Field crop: maize
Growth stage: 2
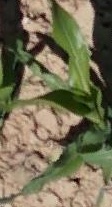
Species: maize